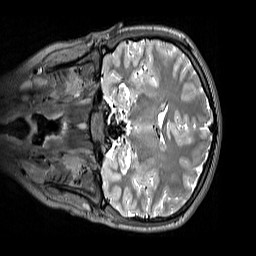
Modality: T2w
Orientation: coronal
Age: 14
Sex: female
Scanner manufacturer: siemens
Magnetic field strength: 3 T
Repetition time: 3.2 s
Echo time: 0.408 s